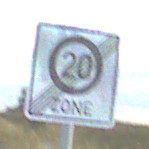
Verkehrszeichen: EndeZone20
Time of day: SunriseSunset
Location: Outdoor (RoadRail)
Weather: PartlyCloudy
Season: NotSpecified
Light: Natural